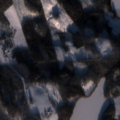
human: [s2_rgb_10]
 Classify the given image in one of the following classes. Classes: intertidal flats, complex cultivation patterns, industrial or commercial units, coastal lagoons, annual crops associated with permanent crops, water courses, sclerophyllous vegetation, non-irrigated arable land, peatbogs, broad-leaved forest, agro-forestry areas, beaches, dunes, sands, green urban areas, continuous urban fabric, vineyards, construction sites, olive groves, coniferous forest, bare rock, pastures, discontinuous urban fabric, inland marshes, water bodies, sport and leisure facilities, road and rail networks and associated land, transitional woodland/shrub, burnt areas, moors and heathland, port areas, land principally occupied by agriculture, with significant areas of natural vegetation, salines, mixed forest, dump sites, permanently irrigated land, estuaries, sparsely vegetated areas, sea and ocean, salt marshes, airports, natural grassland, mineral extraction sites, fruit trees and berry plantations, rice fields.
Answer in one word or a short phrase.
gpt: coniferous forest, mixed forest, transitional woodland/shrub, water bodies